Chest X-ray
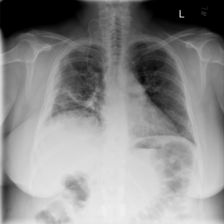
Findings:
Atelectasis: positive
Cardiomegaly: negative
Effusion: negative
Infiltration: positive
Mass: negative
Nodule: negative
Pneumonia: negative
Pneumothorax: negative
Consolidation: negative
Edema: negative
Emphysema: negative
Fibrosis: negative
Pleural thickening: positive
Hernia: negative